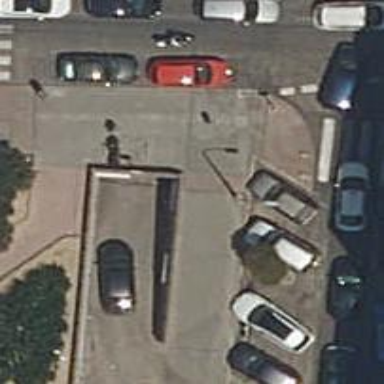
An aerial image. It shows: Bicycle parking area with stands.